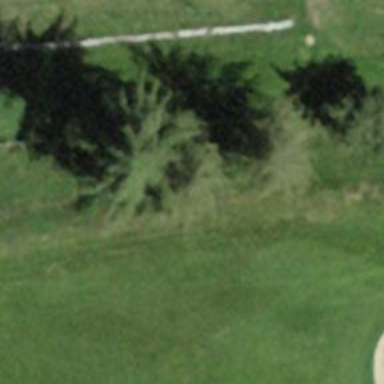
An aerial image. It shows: Needle-leaved tree in natural setting.